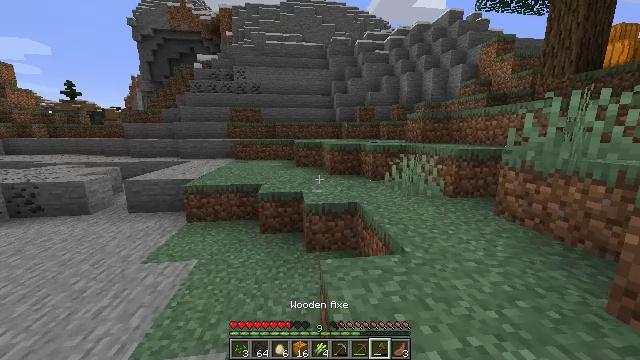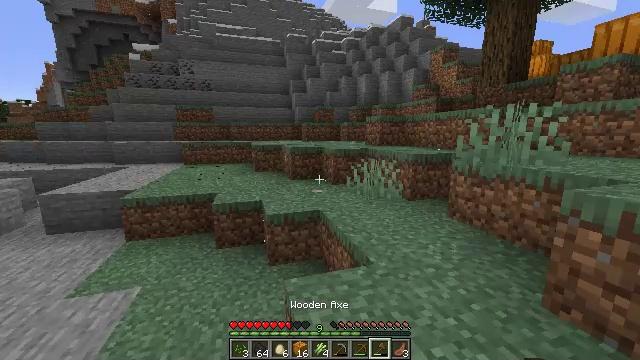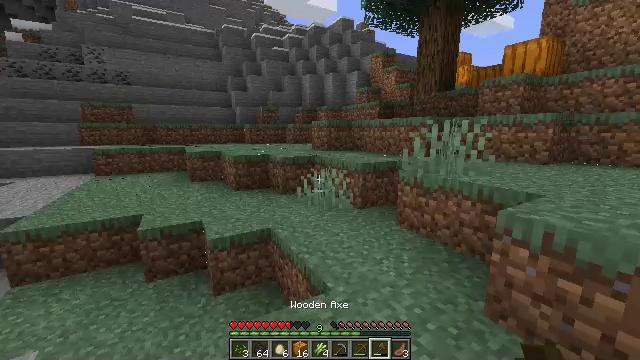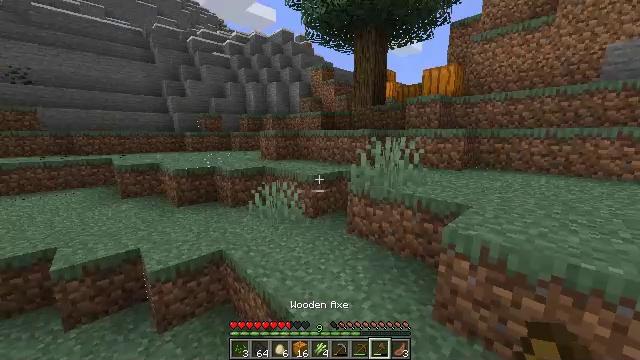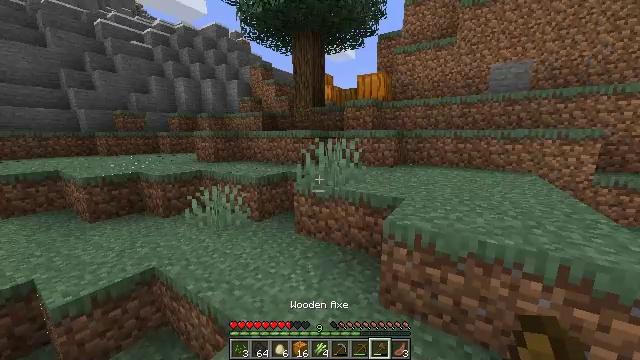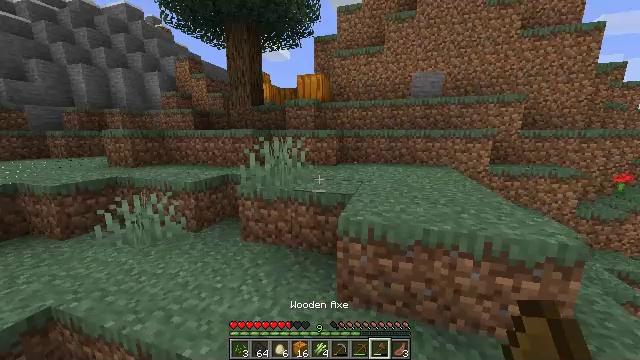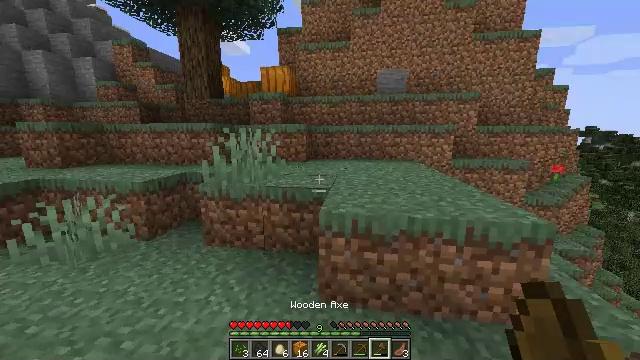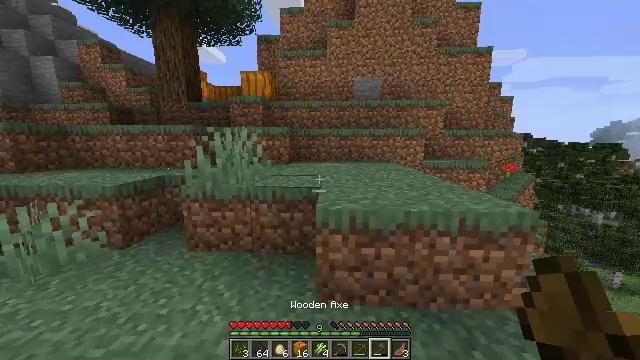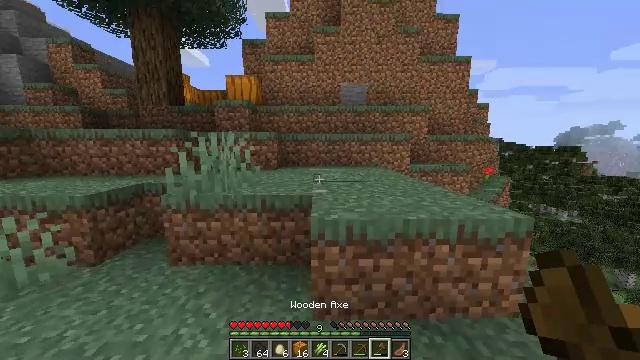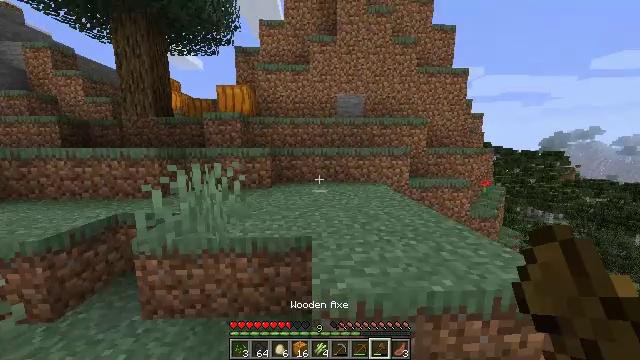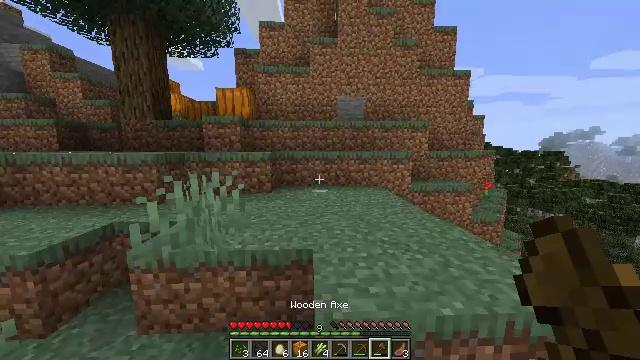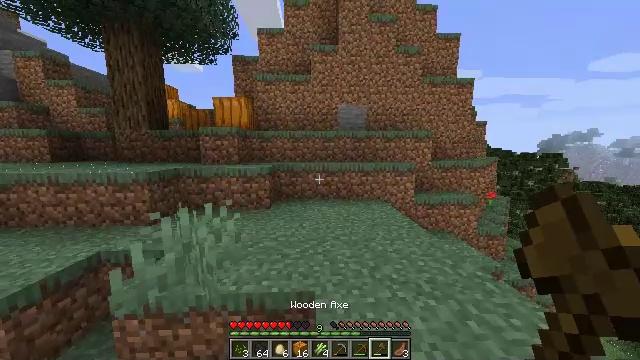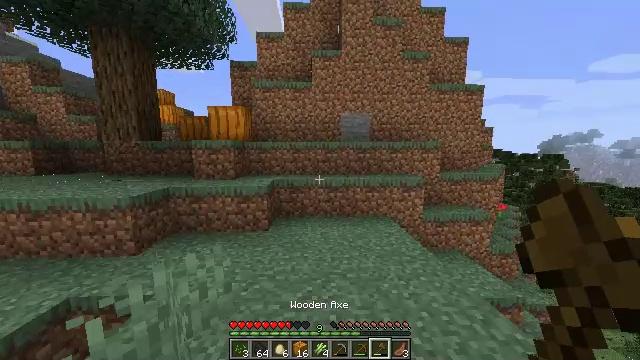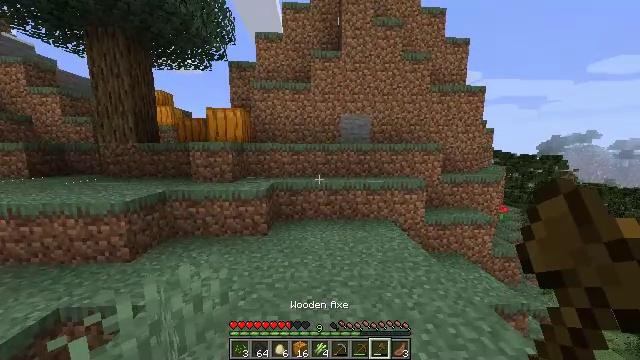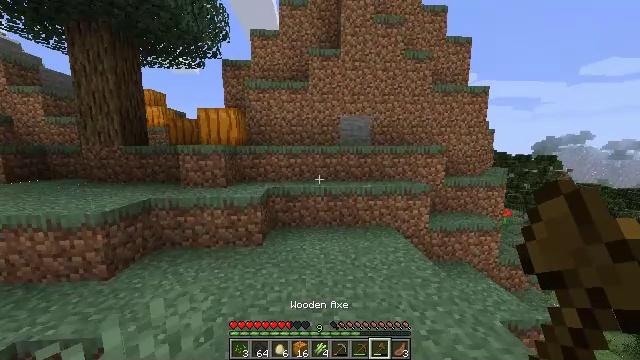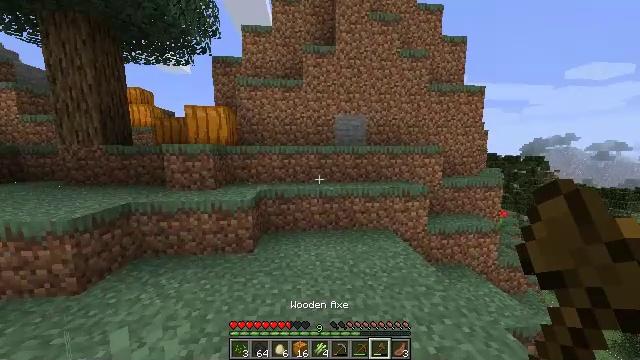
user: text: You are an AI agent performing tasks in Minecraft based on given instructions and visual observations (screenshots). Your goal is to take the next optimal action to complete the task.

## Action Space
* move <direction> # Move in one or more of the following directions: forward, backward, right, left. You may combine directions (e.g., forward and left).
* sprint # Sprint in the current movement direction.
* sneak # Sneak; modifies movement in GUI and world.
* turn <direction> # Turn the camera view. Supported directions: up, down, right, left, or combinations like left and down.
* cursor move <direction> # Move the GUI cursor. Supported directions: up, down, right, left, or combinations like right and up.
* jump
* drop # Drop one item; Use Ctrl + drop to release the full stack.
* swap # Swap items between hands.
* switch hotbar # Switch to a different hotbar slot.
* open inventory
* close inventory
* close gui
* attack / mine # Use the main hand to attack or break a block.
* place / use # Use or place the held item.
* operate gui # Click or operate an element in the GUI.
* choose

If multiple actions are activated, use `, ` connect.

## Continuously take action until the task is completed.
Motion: motion action
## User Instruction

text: Harvest a pumpkin from the field.
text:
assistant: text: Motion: move forward, turn right, jump
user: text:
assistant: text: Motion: move forward, turn right, jump
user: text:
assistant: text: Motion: move forward, sprint, turn right, jump
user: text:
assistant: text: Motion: move forward, sprint, turn right, jump
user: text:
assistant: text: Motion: move forward, sprint, turn right, jump
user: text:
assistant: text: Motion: move forward, turn right, jump
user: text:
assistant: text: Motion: move forward, turn right and up, jump
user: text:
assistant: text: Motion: move forward, turn right and up, jump
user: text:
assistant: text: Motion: move forward, sprint, turn right, jump
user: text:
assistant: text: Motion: move forward, sprint, jump
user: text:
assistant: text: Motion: move forward, sprint, jump
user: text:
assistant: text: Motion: move forward, sprint, jump
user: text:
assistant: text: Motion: move forward, jump
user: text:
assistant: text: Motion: move forward, jump
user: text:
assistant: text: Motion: move forward, turn right, jump
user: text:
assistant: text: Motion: move forward, turn right, jump
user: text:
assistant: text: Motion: move forward, sprint, turn right, jump
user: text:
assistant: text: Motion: move forward, sprint, jump
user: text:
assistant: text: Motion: move forward, sprint, jump
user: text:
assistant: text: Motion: move forward, sprint, jump
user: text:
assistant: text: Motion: move forward, sprint, jump
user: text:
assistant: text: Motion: move forward, jump
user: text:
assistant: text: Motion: move forward, turn left, jump
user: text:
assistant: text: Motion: move forward, turn left, jump
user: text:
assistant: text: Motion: move forward, turn left, jump
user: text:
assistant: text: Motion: move forward, turn left, jump
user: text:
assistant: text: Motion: move forward, turn left, jump
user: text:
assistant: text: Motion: move forward, sprint, turn left, jump
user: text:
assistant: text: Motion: move forward, sprint, turn left, jump
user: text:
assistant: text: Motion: move forward, sprint, turn left, jump